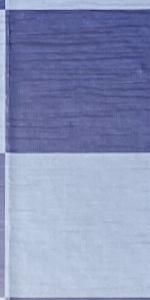
Label: Empty